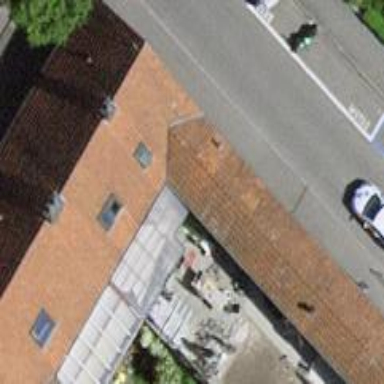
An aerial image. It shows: Terrace building.